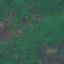
Label: Forest